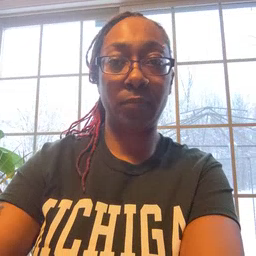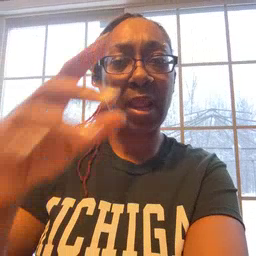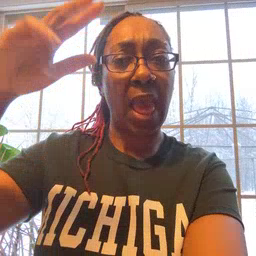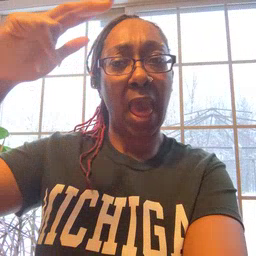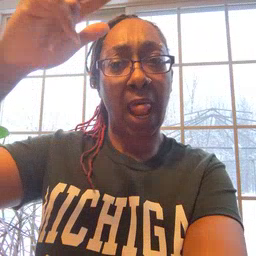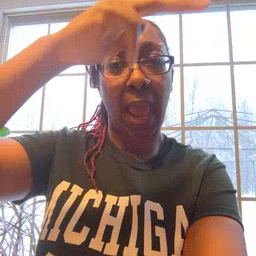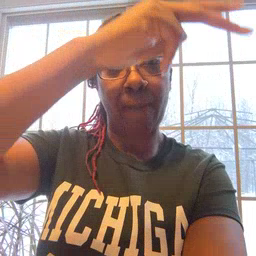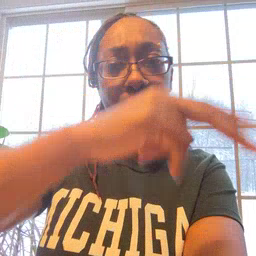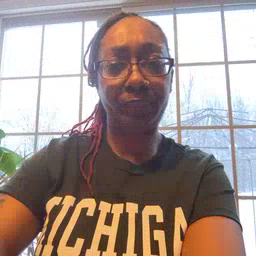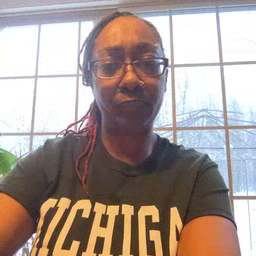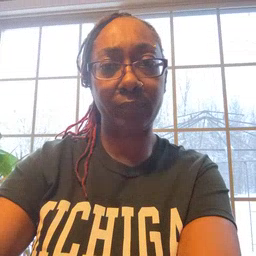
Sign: helicopter